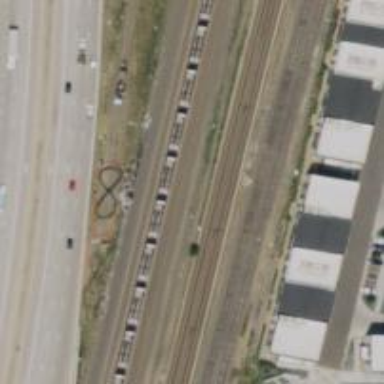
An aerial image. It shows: Light rail electrified with contact line.